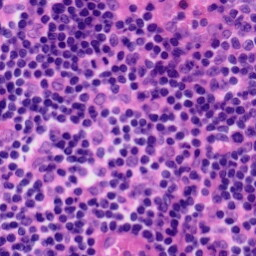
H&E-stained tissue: Tonsil